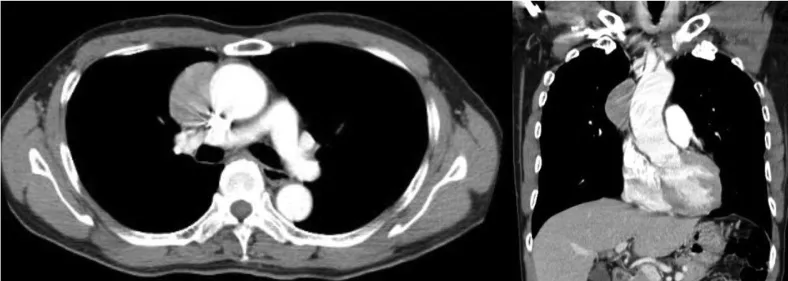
Contrast computed tomography scan of the chest: 47-mm solid mass with a clear rim in the anterior mediastinum.
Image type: radiology (ct)